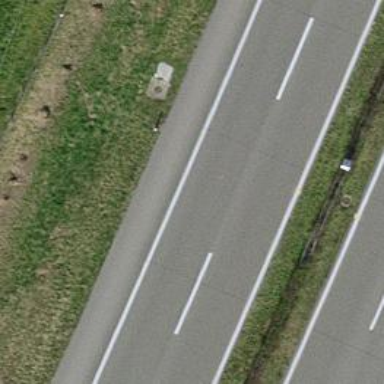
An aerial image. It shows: View of motorway.